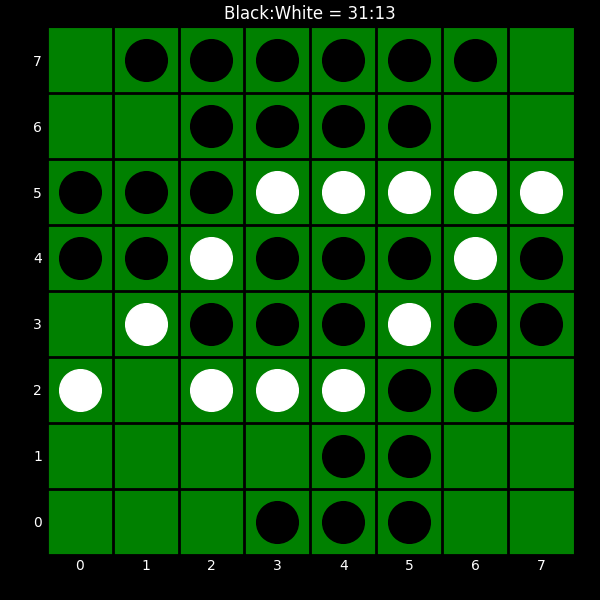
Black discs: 31
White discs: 13